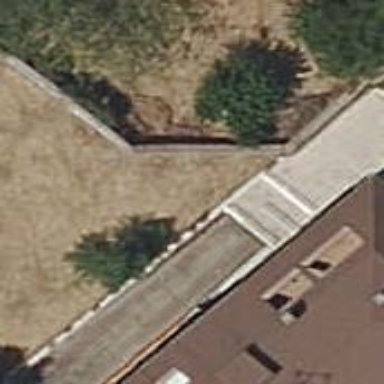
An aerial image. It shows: Wall barrier.